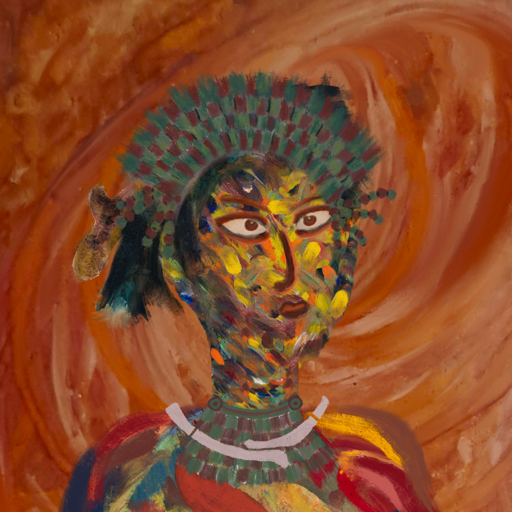
Background: Pious_Lady, Head And Neck Side: An_Impression, Face Side: Roy_Bahadur, Bust: Mother_And_Son_Son, Hair Side: Pipe, Head Accessory: After_Raid_Crown, Second Necklace: After_Raid, Necklace: Hypocrite_2, Baby: Blank